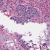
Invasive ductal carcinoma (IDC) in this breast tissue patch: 1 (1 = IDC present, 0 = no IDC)